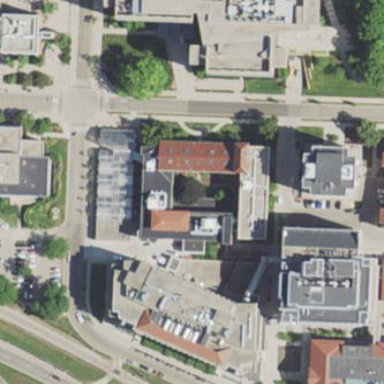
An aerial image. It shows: View of university building.